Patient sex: M
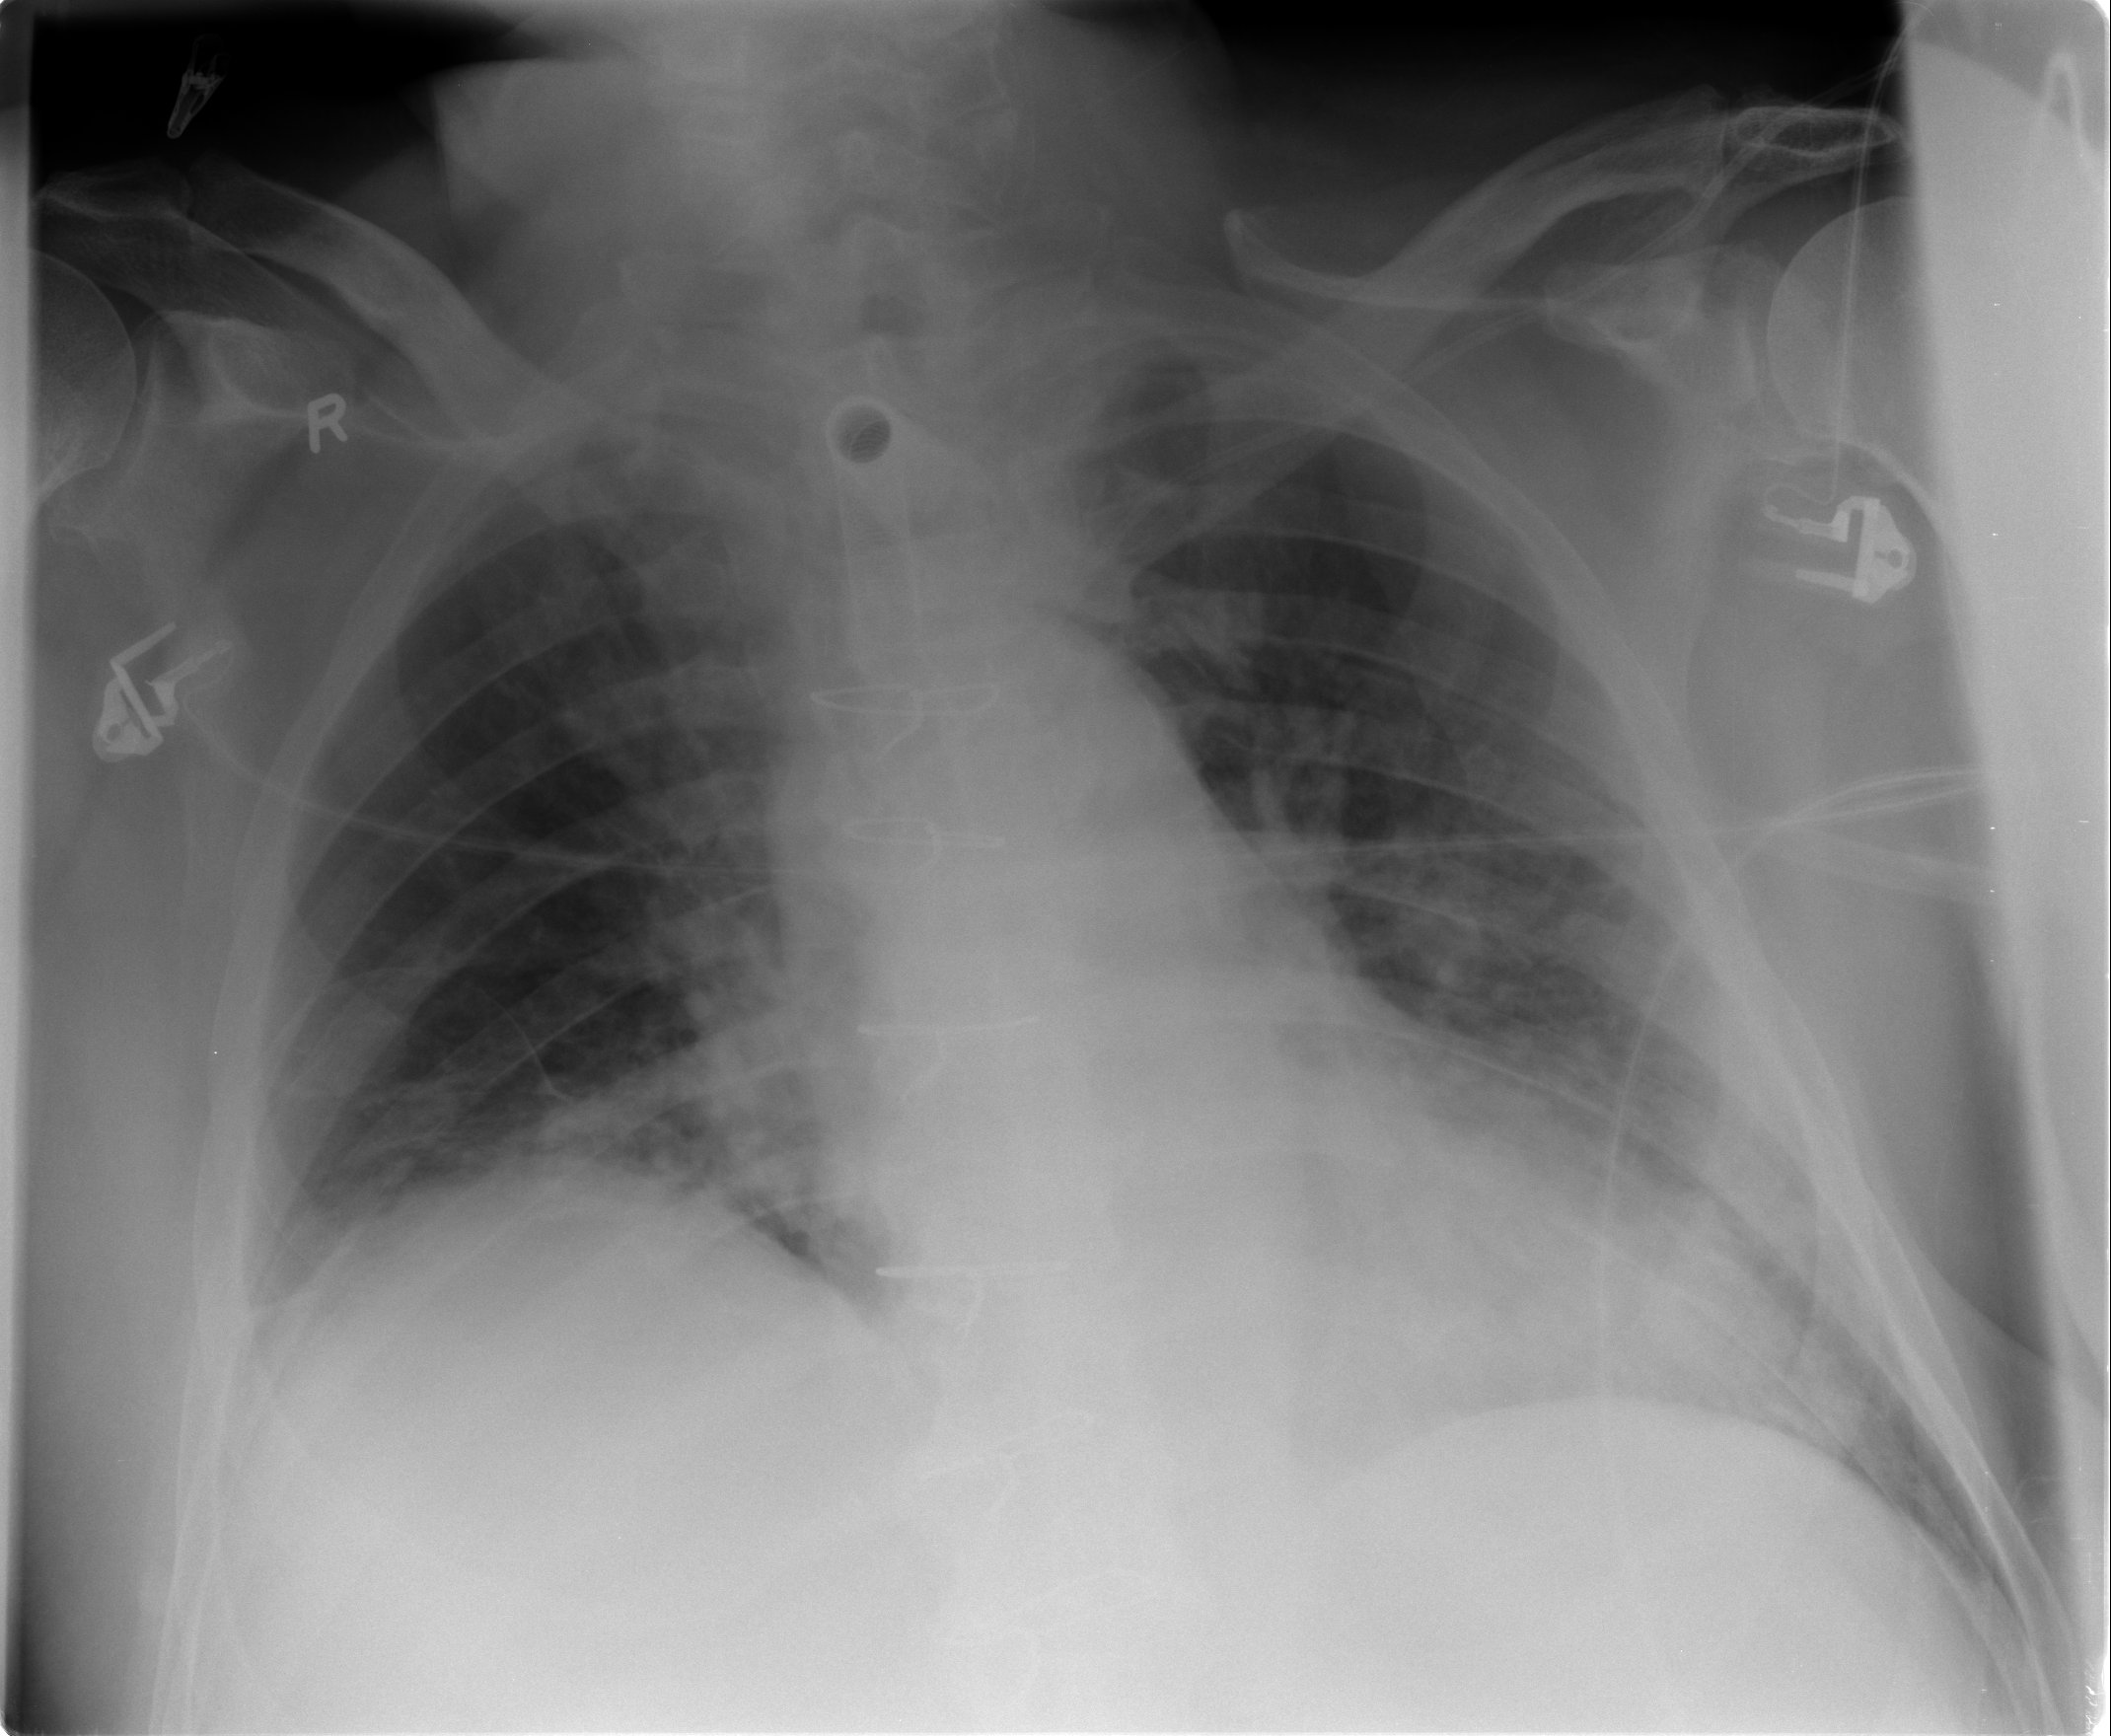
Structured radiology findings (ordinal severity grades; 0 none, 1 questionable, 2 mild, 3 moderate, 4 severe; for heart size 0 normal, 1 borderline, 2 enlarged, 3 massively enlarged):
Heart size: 2
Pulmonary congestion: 2
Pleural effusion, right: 0
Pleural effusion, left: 0
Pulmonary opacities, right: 0
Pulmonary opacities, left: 2
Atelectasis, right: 2
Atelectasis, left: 2